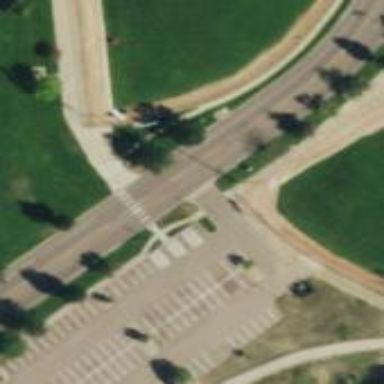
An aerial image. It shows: Uncontrolled and marked road crossing.